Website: crate-barrel
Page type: account-selection
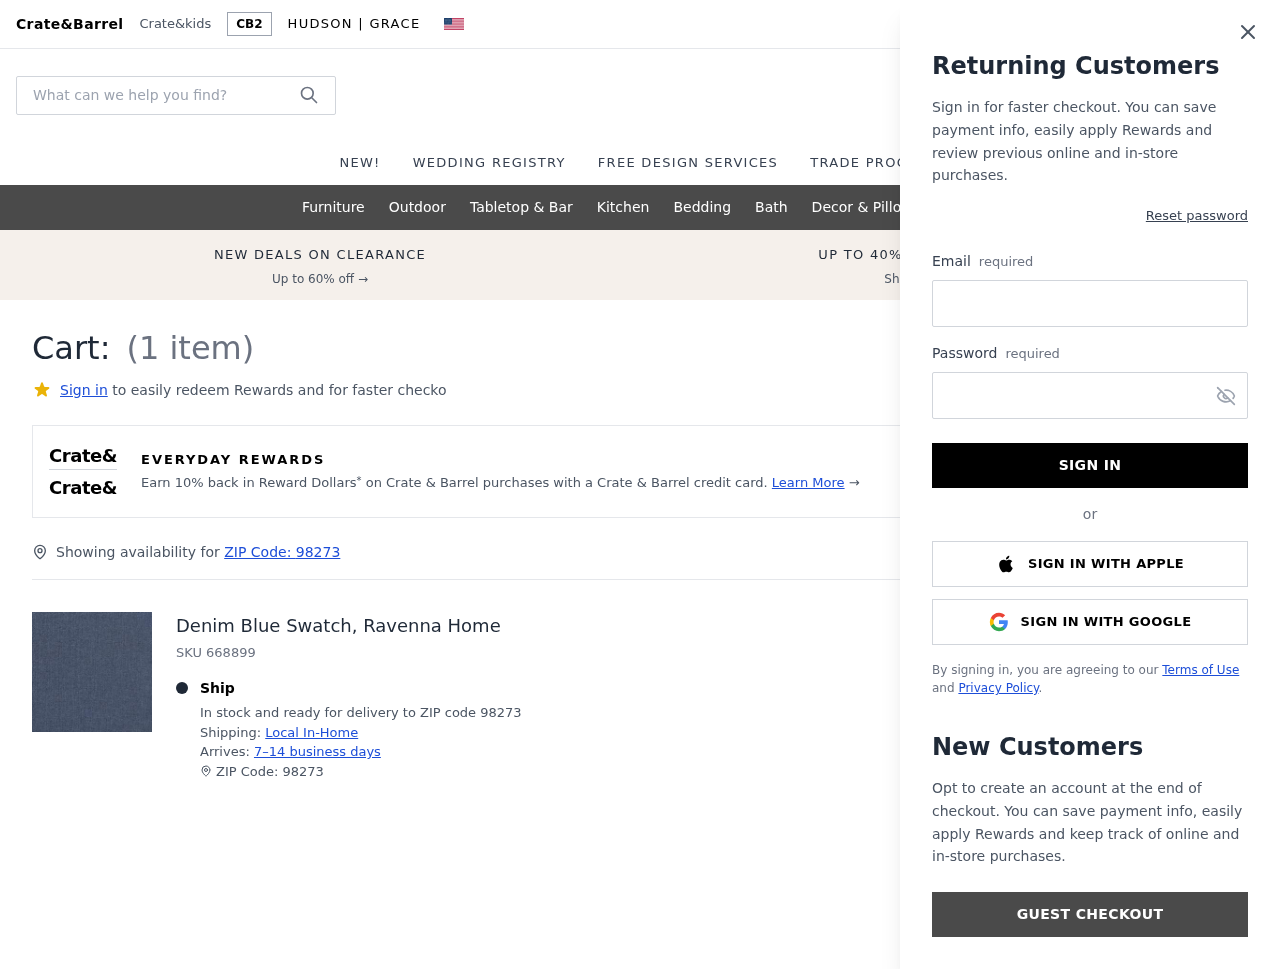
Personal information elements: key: PII_EMAIL
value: peterlowery@gmail.com
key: PII_POSTCODE
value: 98273
Product elements: key: PRODUCT1_NAME
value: Denim Blue Swatch, Ravenna Home
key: PRODUCT1_QUANTITY
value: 1
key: PRODUCT1_SKU
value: SKU 668899
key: PRODUCT1_ORIGINAL_PRICE
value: $8.11
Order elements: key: ORDER_NUM_ITEMS
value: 1
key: ORDER_SUBTOTAL
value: $6.49
Search elements: key: HEADER_SEARCH
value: What can we help you find?